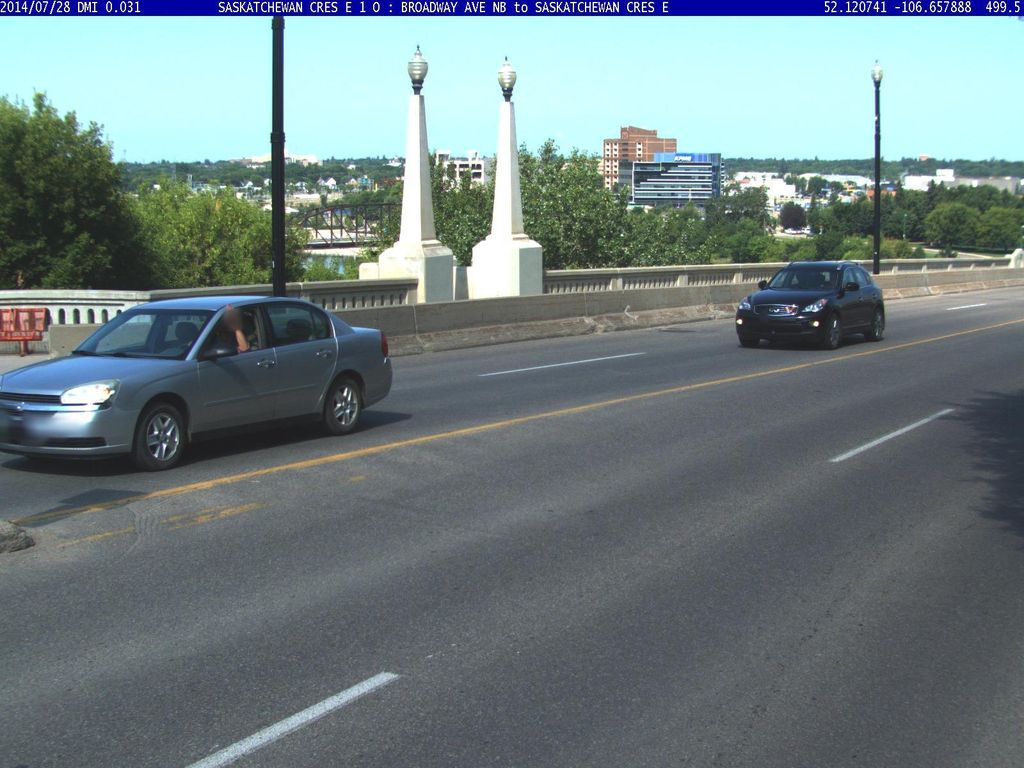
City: saskatoon